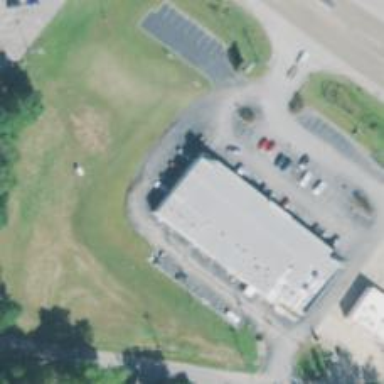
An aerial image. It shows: Healthcare clinic is depicted in the image.